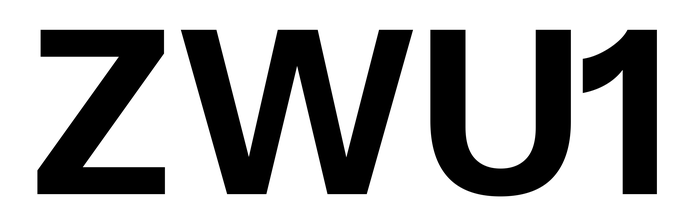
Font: InstrumentSans_Bold